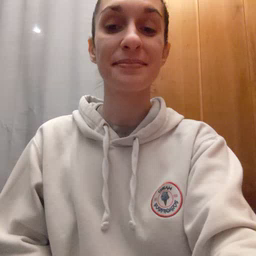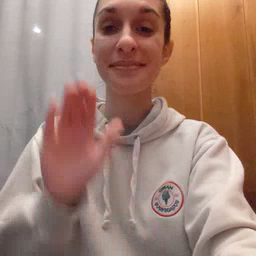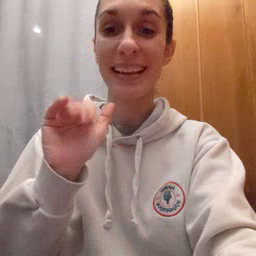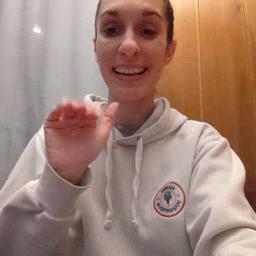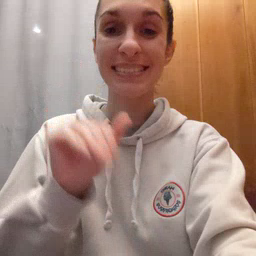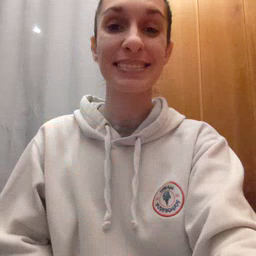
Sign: bye